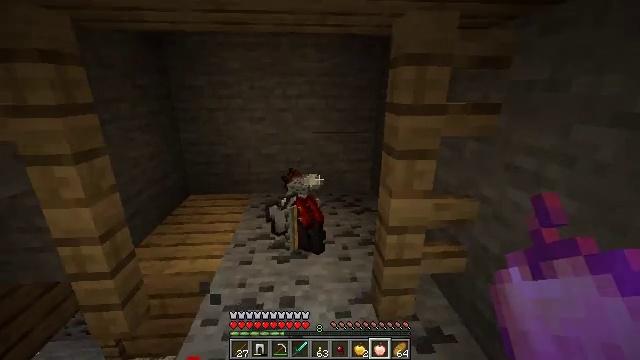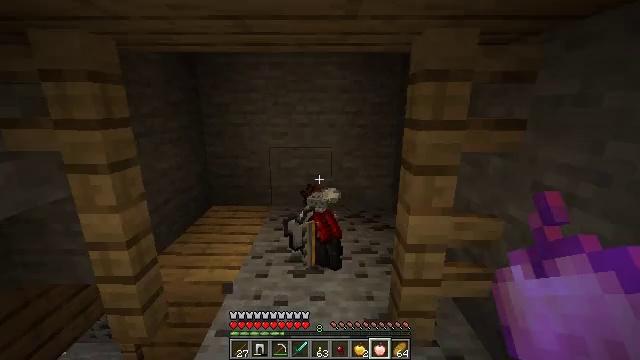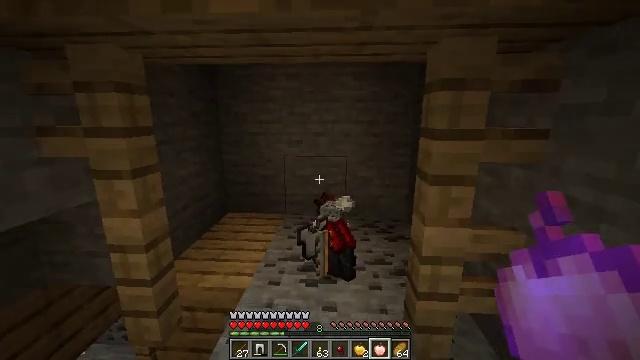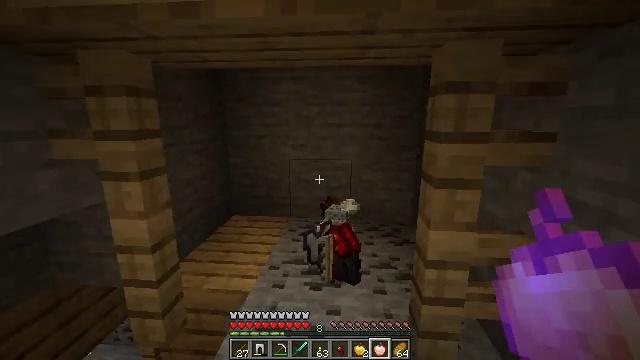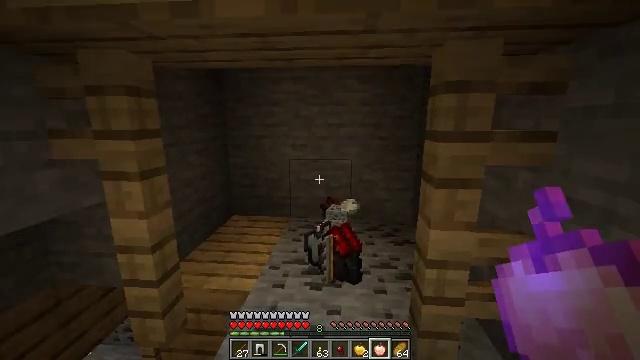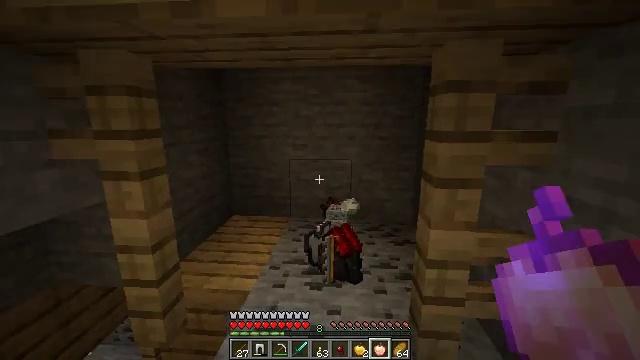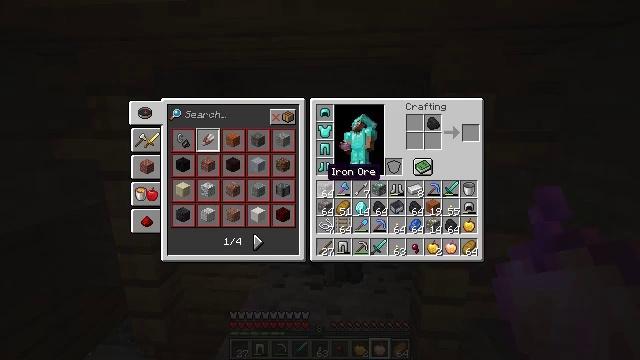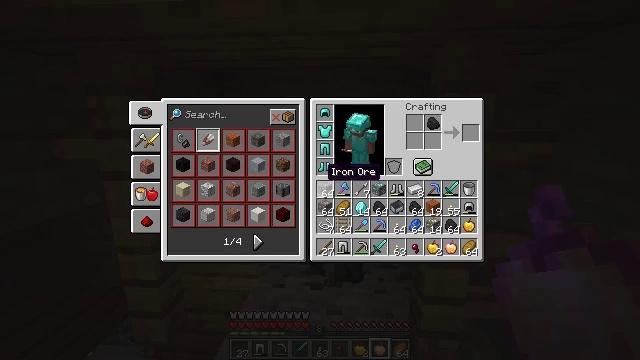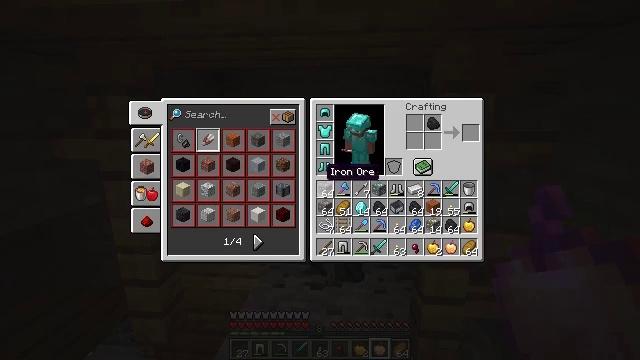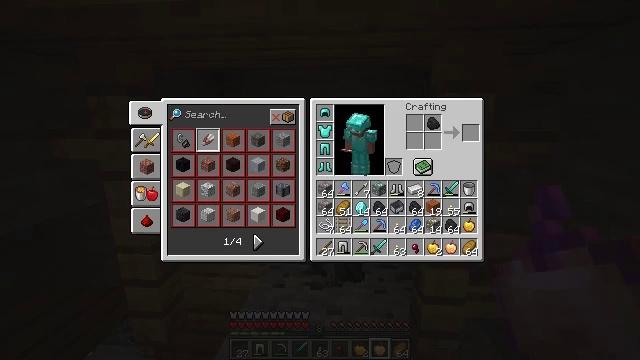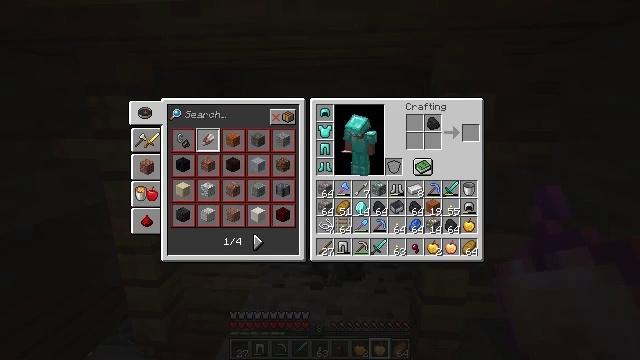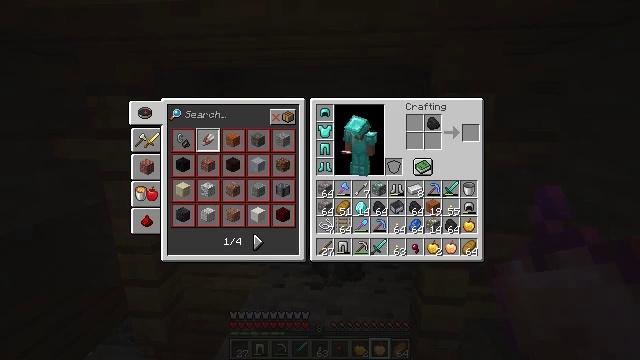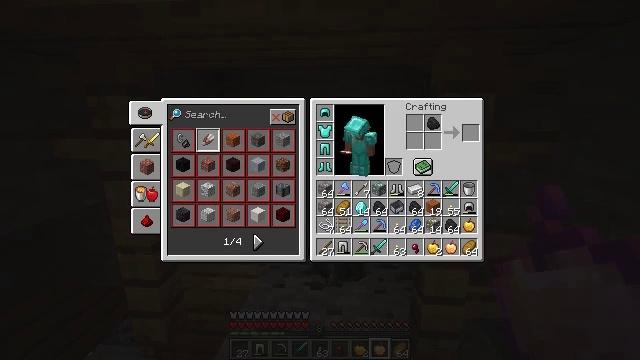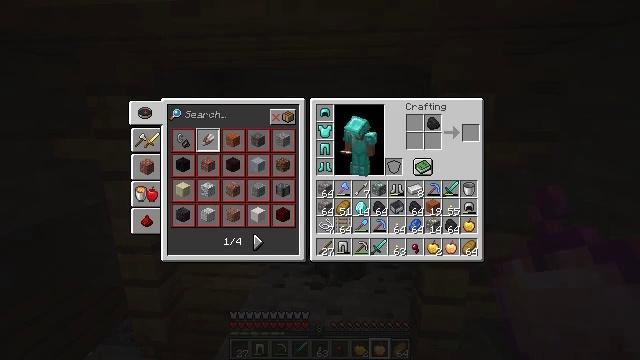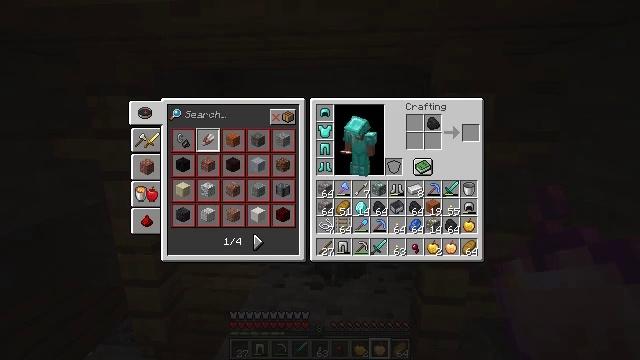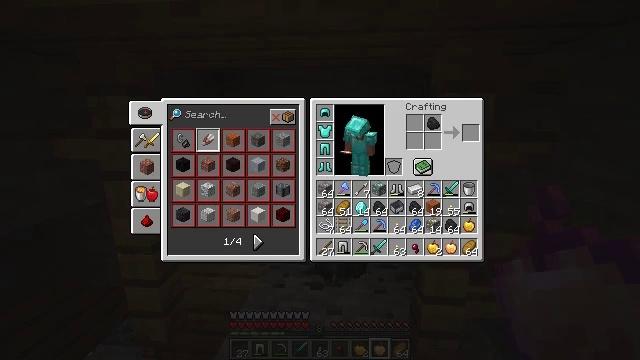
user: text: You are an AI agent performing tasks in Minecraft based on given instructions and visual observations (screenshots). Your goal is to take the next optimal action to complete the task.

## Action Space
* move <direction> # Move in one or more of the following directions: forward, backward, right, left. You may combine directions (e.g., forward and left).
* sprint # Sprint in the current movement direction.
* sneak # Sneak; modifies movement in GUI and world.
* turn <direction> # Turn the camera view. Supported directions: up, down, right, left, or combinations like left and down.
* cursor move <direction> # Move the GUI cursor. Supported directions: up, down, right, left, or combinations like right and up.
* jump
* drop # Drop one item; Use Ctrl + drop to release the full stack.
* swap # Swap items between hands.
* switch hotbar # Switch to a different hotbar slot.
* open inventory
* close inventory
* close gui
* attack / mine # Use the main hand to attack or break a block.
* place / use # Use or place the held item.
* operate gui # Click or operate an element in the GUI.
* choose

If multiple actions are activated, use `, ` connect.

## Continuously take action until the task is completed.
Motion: motion action
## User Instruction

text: Drop iron leggings.
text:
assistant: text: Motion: turn left and up
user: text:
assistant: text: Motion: turn left and up
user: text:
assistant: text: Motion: turn left
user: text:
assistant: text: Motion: no_op
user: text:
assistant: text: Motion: no_op
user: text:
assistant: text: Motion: open inventory
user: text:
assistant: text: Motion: open inventory
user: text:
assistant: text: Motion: open inventory
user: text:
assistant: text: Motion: cursor move down, open inventory
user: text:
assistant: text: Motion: cursor move left and down
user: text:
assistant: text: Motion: cursor move down
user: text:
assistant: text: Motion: no_op
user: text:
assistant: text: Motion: no_op
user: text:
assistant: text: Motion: cursor move right and up
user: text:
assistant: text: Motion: cursor move right and up
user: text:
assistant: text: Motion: cursor move right and up
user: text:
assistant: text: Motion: cursor move right and up
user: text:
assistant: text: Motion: no_op
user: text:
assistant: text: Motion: no_op
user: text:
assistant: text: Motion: no_op
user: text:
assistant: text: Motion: cursor move left
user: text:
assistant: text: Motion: cursor move left
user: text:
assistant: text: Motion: no_op
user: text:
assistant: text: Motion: no_op
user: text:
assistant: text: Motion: operate gui
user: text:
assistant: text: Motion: operate gui
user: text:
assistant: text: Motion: no_op
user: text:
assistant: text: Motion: cursor move right and up
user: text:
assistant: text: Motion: cursor move right and up
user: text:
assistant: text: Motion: cursor move right and up